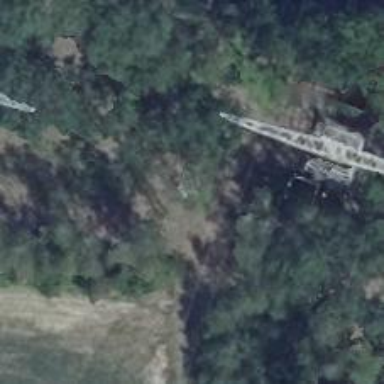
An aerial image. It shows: Hunting stand.